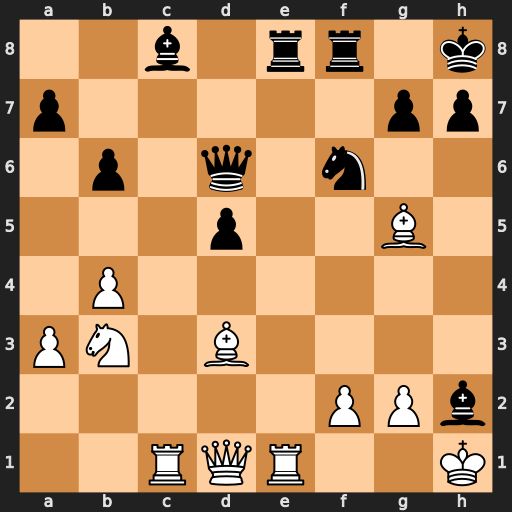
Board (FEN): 2b1rr1k/p5pp/1p1q1n2/3p2B1/1P6/PN1B4/5PPb/2RQR2K
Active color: w
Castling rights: -
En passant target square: -
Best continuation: Rxe8 Rxe8 Bxf6